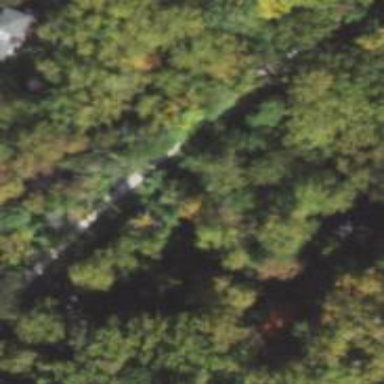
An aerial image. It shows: Culvert tunnel.